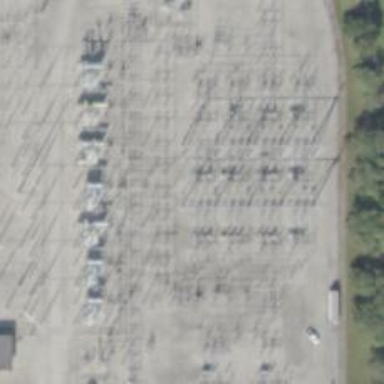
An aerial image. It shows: Switch for power supply.